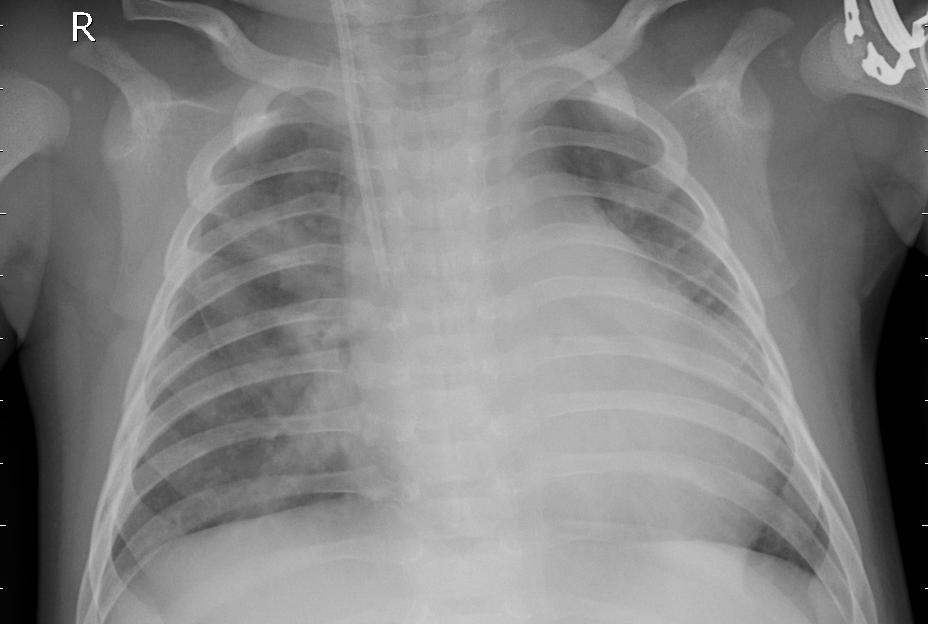
Diagnosis: PNEUMONIA